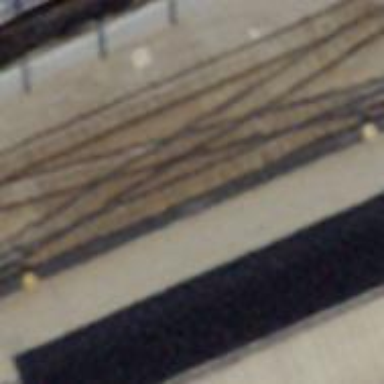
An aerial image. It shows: Stop for narrow gauge railways at public transport stop position.